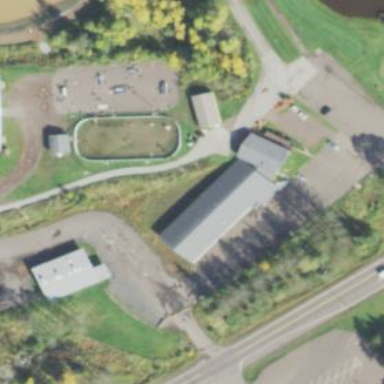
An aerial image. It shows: Commercial building that houses ice rink where curling is practiced.